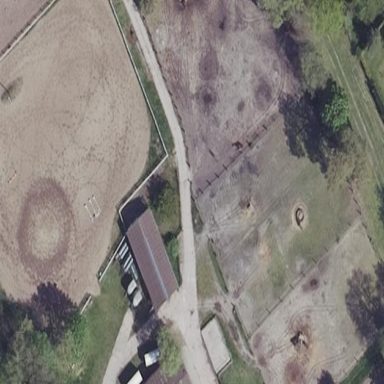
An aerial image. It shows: Area designated for horse riding.